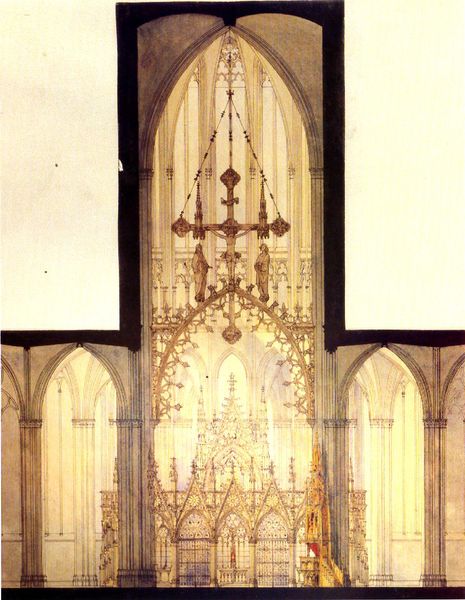
Titel: Lettner des Kölner Doms (Wettbewerbsentwurf)
Künstler: A. Rincklage
Institution: Köln, Dombauarchiv
Schlagwörter: gelb, fenster, glas, hell, licht, schwarz, skizze, säule, säulen, zeichnung, architektur, kirche, figur, gold, gotik, bogen, kette, figuren, detail, kronleuchter, bögen, eingang, kreuz, torbogen, dom, entwurf, altar, arkaden, kathedrale, jesus, chor, aufhängung